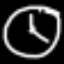
Label: clock